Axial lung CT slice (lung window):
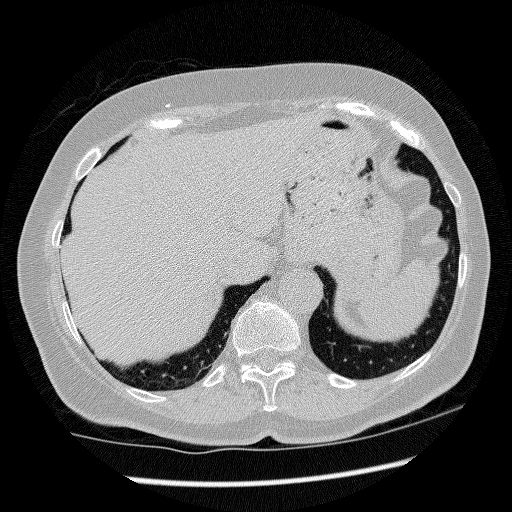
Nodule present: no